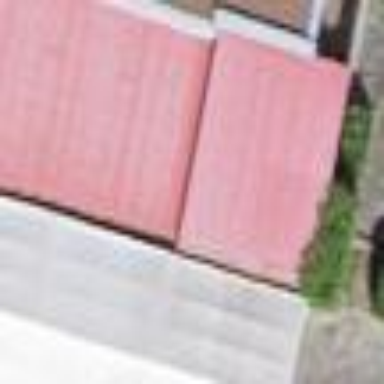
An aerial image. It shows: View of roof of building.